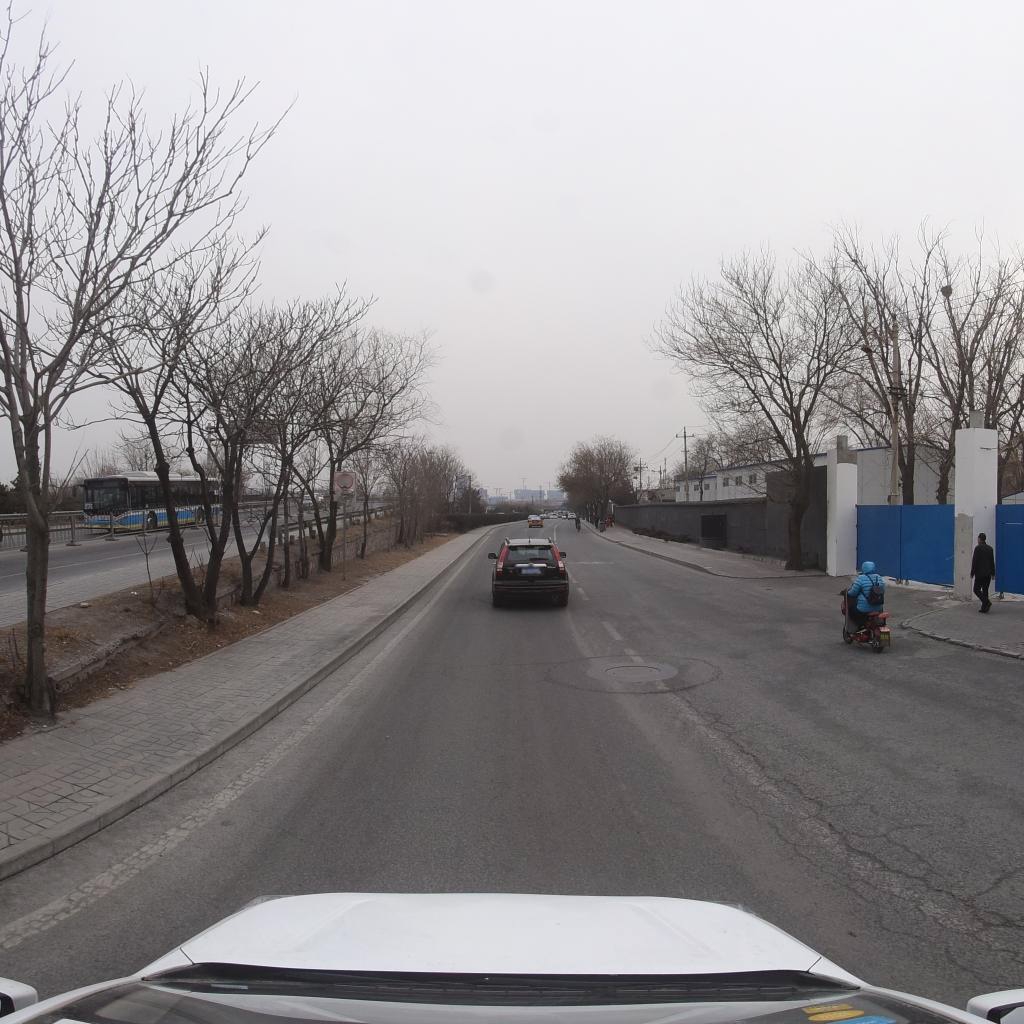
Region: Fengtai
Road damage annotations: alligator crack, manhole cover